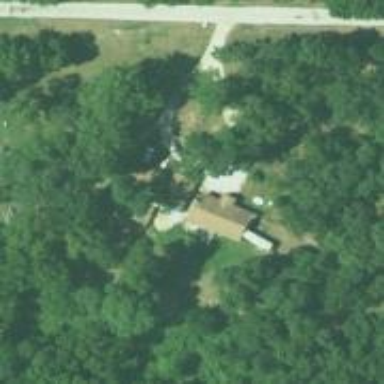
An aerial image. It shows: Driveway.